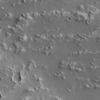
Label: not_dusty